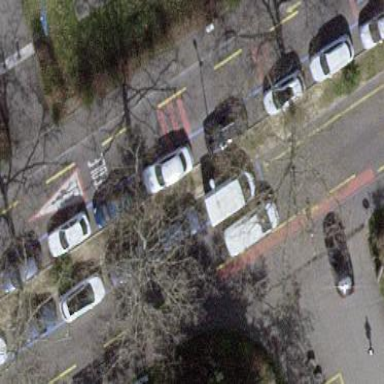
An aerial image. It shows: Street-side parking area with parallel orientation on asphalt surface.